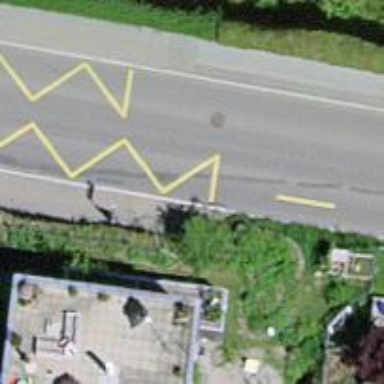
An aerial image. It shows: Bus stop with platform for public transport.